Interaction volume radius: 10 \u00c5
Interaction volume height: 25 \u00c5
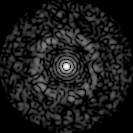
Disorder parameter: 0.8302